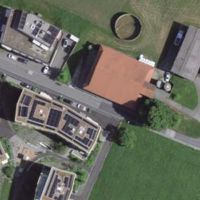
EUNIS habitat code: 55
Species observed at this site:
Taxus baccata